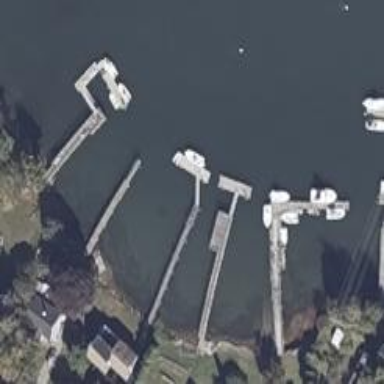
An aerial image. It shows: Man-made pier.